Interaction volume radius: 10 \u00c5
Interaction volume height: 15 \u00c5
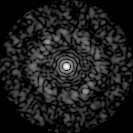
Disorder parameter: 0.7837